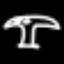
Label: mushroom